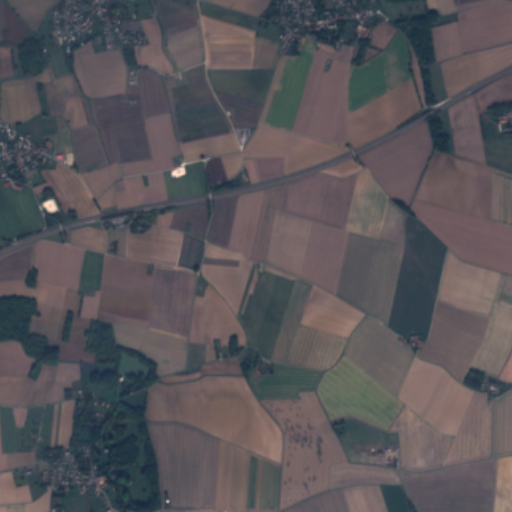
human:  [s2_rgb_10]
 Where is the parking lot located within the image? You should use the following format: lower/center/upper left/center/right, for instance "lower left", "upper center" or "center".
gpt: The parking lot is located in the center left of the image.
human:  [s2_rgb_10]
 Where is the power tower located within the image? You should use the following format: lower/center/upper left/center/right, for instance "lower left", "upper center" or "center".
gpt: The power tower is located in the lower left of the image.
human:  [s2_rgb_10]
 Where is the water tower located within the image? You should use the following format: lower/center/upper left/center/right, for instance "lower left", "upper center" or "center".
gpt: The water tower is located in the lower left of the image.
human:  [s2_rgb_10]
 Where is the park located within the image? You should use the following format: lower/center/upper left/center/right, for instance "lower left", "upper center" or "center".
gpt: There is no park in the image.